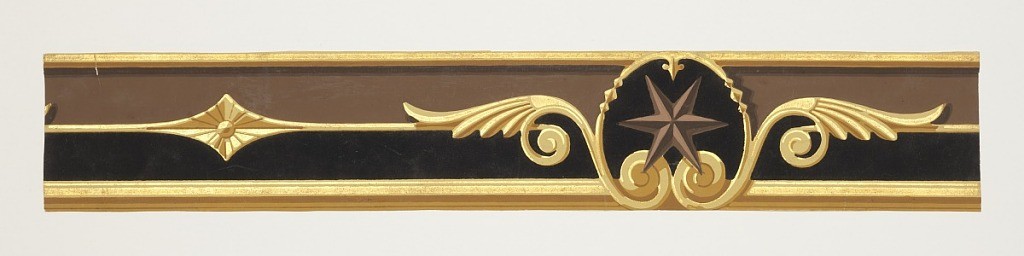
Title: Border
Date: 1850–70
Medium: Block-printed and flocked on machine-made paper
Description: This design consists of a six-pointed star enframed in a winged oval, each separated by rayed lozenges against a half-flocked background band. Printed in black flocking, yellow, gold, browns and tan.

H# 190